Interaction volume radius: 5 \u00c5
Interaction volume height: 10 \u00c5
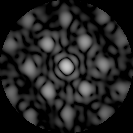
Disorder parameter: 0.2946